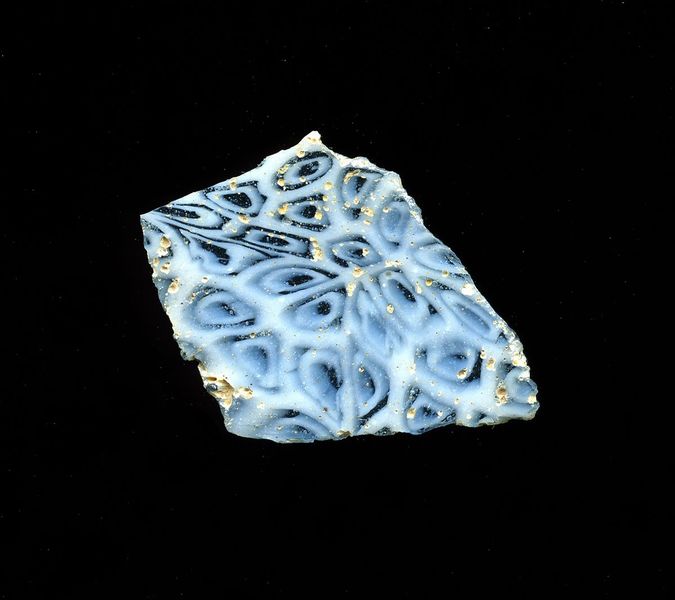
Titel: Mosaikglasfragment
Standort: Hamburg
Institution: Museum für Kunst und Gewerbe Hamburg
Schlagwörter: glas, antike, geschnitten, mosaik, wandschmuck, kaiserzeit, gepresst, bodenbeläge, frühe kaiserzeit, prinzipat, römische, mittlere, späte